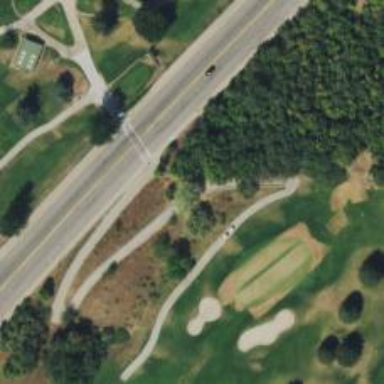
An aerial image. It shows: Service road designated as golf cart path.